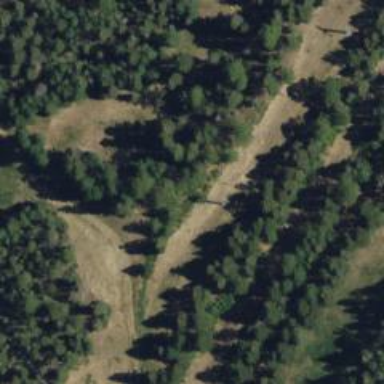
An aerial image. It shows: Intermediate-level path.